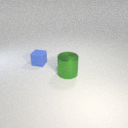
large green metal cylinder to the right of small blue rubber cube